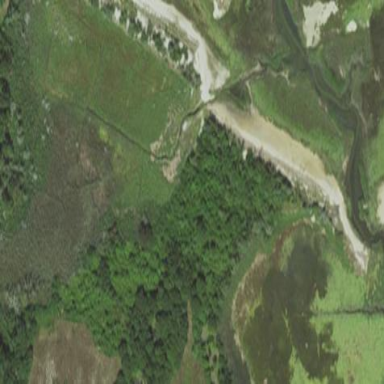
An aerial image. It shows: Saltmarsh wetland area.